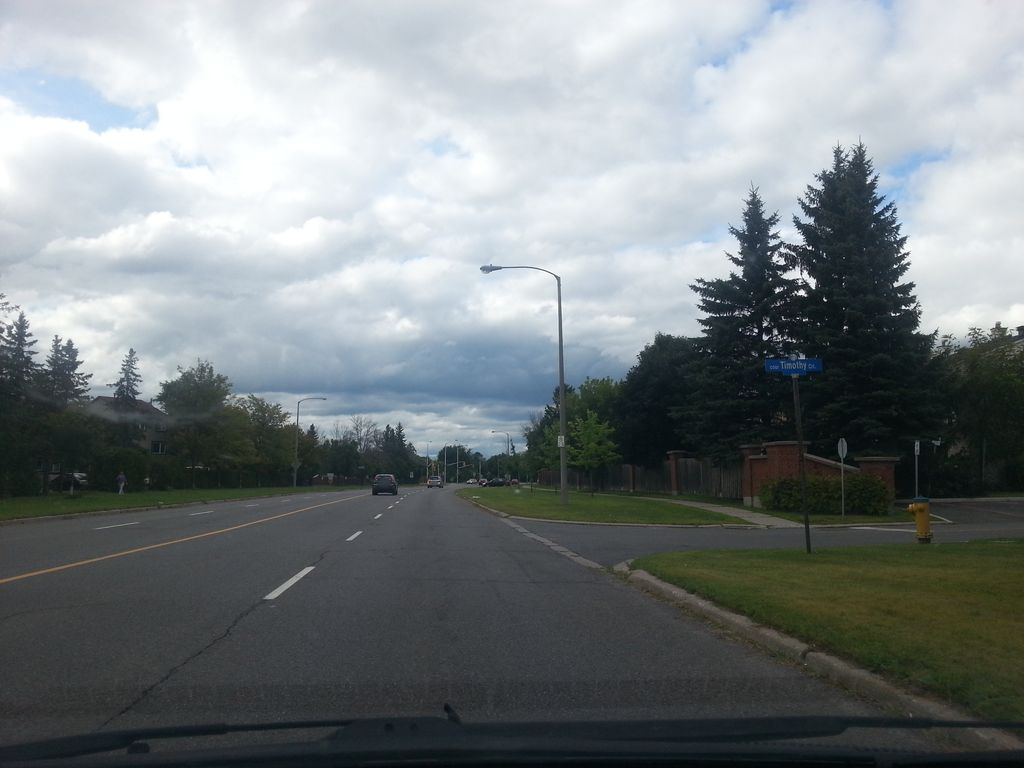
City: ottawa-gatineau